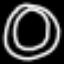
Label: clock